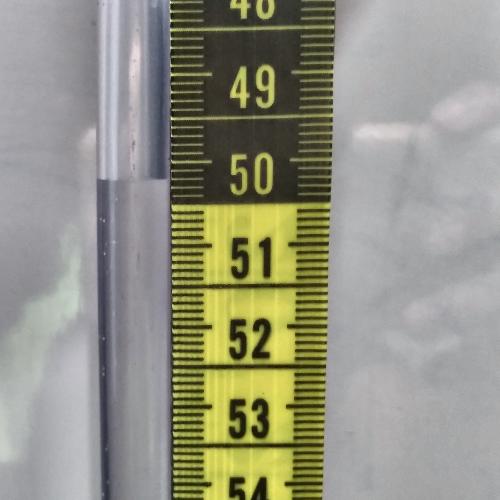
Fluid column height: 50.2 cm